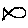
Label: fish